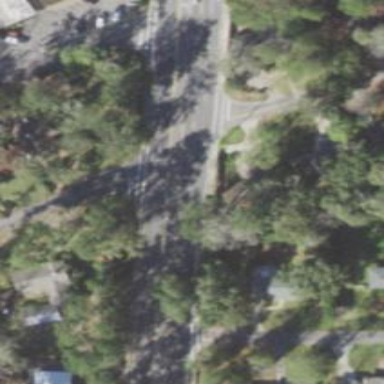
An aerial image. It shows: Secondary road with asphalt surface.